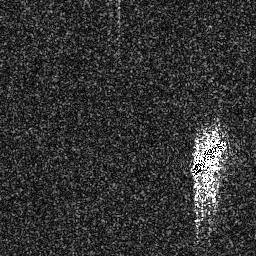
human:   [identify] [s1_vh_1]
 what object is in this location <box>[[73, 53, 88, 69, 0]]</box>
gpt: <ref>1 medium ship at the right</ref>